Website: apple
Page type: account-selection
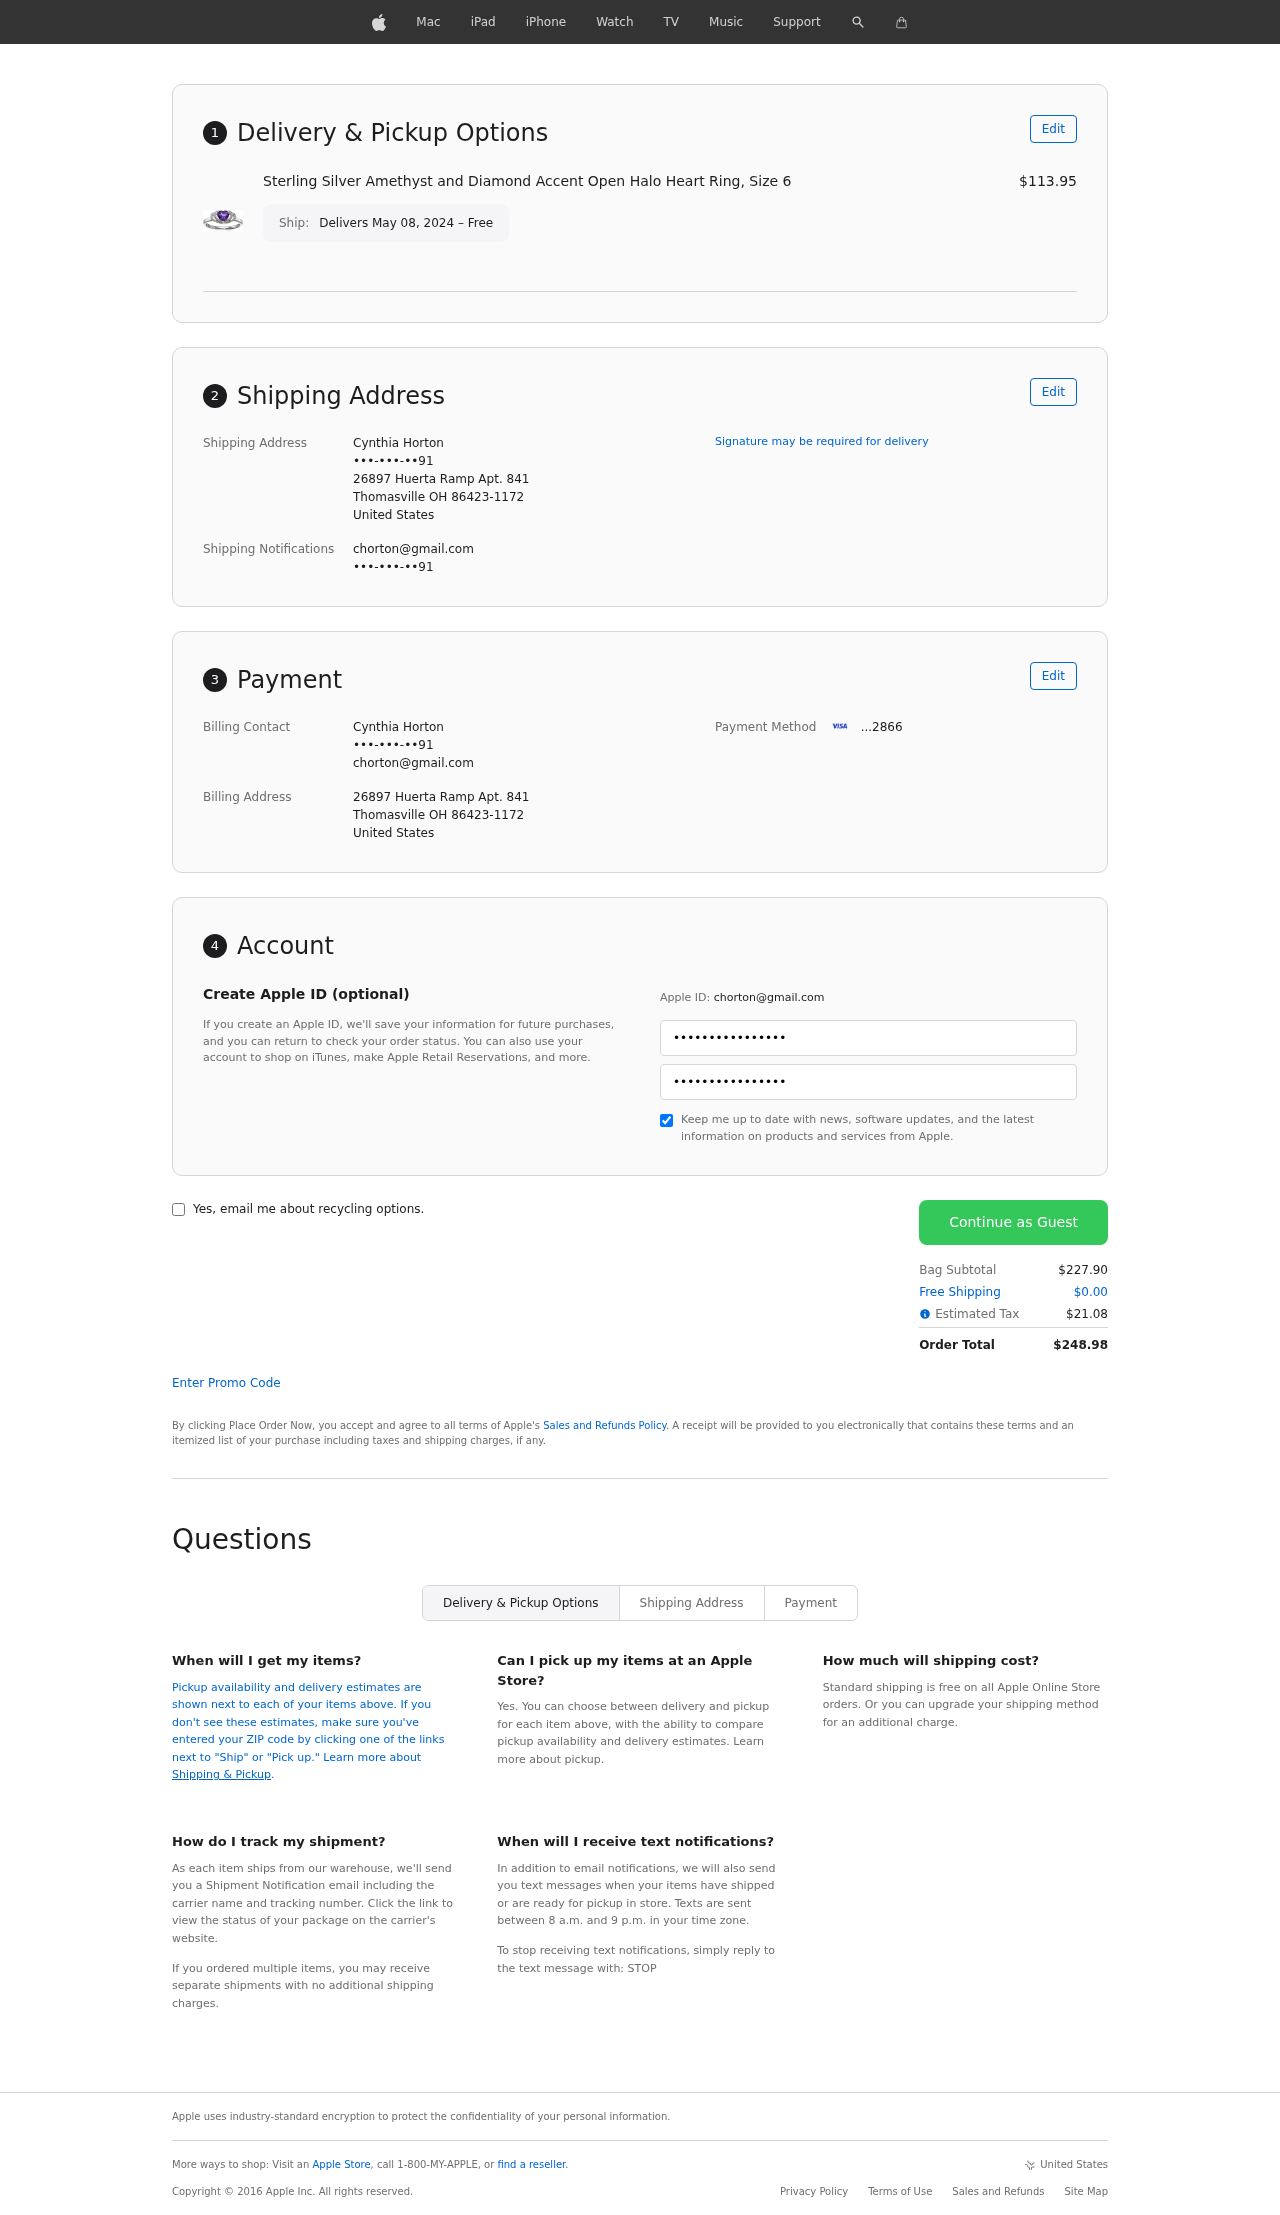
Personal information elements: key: PII_CARD_LAST4
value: ...2866
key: PII_CITY
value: Thomasville
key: PII_COUNTRY
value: United States
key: PII_EMAIL
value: chorton@gmail.com
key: PII_FULLNAME
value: Cynthia Horton
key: PII_PHONE
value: •••-•••-••91
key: PII_POSTCODE_FULL
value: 86423-1172
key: PII_POSTCODE_FULL
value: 86423
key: PII_STATE_ABBR
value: OH
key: PII_STREET
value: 26897 Huerta Ramp Apt. 841
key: PII_PHONE2
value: •••-•••-••91
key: PII_FIRSTNAME
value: Cynthia
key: PII_LASTNAME
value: Horton
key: PII_FULLNAME2
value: Cynthia Horton
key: PII_FULLNAME3
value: Cynthia Horton
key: PII_FIRSTNAME2
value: Cynthia
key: PII_FIRSTNAME3
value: Cynthia
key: PII_LASTNAME2
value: Horton
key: PII_LASTNAME3
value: Horton
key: PII_FIRSTNAME_DERIVED
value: Cynthia
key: PII_LASTNAME_DERIVED
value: Horton
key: PII_FULLNAME_DERIVED
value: Cynthia Horton
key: PII_NAME_FULL_DERIVED
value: Cynthia Horton
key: PII_PHONE3
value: •••-•••-••91
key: PII_EMAIL2
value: chorton@gmail.com
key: PII_EMAIL3
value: chorton@gmail.com
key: PII_STREET2
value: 26897 Huerta Ramp Apt. 841
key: PII_POSTCODE
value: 86423
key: PII_POSTCODE_EXT
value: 1172
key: PII_POSTCODE_NUMERIC
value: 86423
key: PII_POSTCODE_EXT_NUMERIC
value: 1172
Product elements: key: PRODUCT1_NAME
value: Sterling Silver Amethyst and Diamond Accent Open Halo Heart Ring, Size 6
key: PRODUCT1_PRICE
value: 113.95
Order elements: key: ORDER_DELIVERY_DATE
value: Delivers May 08, 2024 – Free
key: ORDER_SUBTOTAL
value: $227.90
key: ORDER_SHIPPING_COST
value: $0.00
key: ORDER_TAX
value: $21.08
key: ORDER_TOTAL
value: $248.98